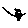
Label: bird